Question: If I have two entities like the following:

...in a strongly typed Details view of BasicEntity, is there a way to show the related ListItem's Description using the navigation properties?
Thank you.
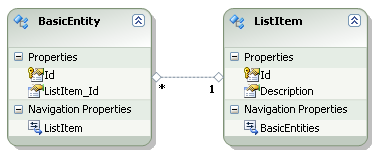
Answer: Simple, through the navigation property you already have:
'''
@(Model.ListItem.Description)
'''